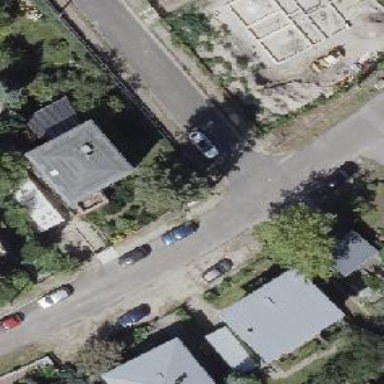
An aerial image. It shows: Residential road with asphalt surface. There are sidewalks on both sides of the road.